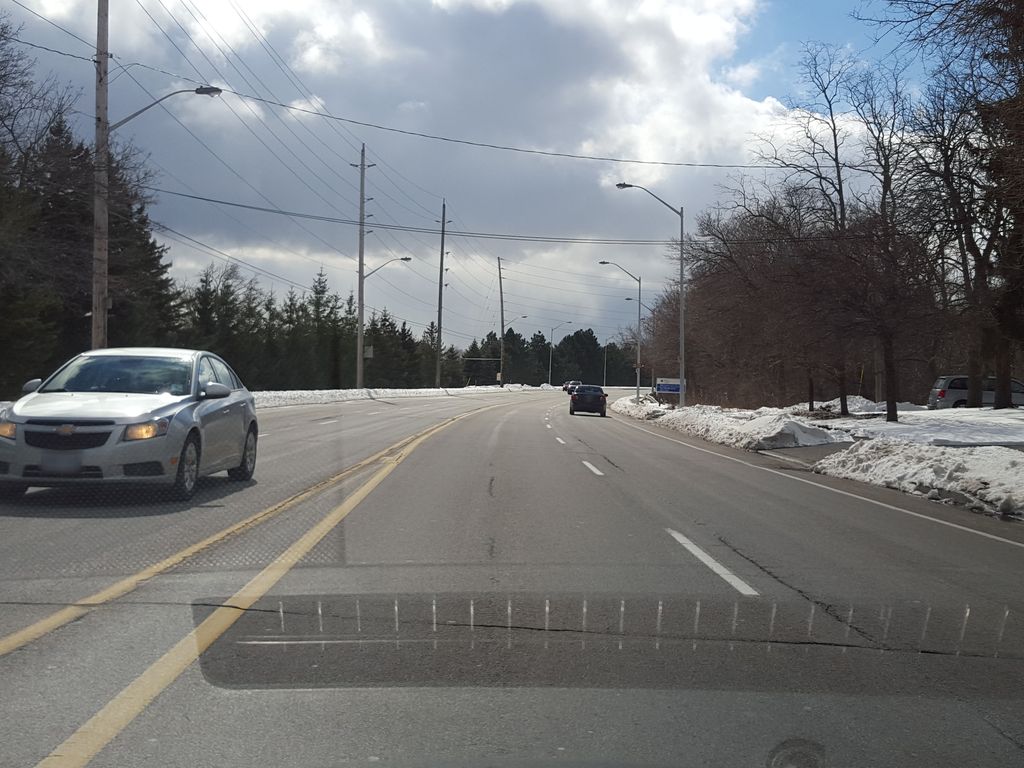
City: hamilton